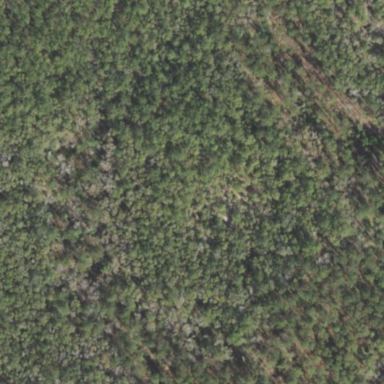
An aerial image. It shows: Woodland consisting mainly of needle-leaved trees.